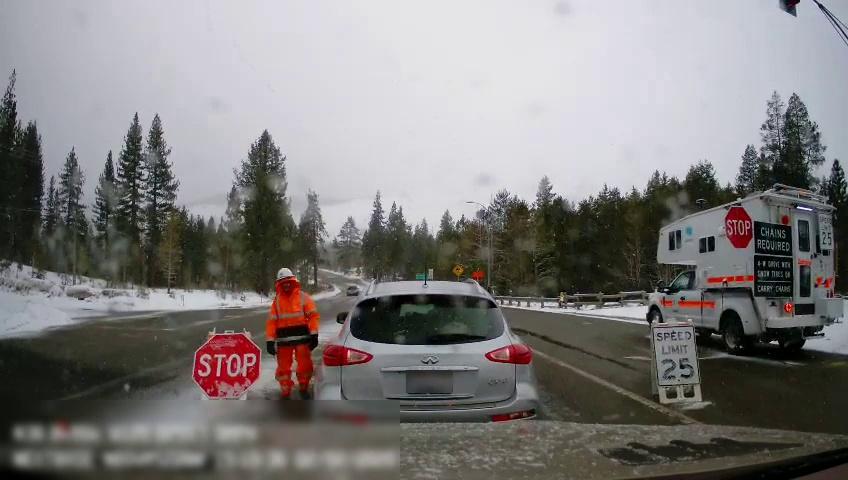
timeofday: Day
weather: Snowy
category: Drivable Space
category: Vehicles | Truck
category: Vehicles | SUV
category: Pedestrians
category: Vehicles | Van
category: Lanes | Alternate Lane
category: Traffic | Lights
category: Traffic | Signs
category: Traffic | Signs
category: Traffic | Signs
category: Traffic | Signs
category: Traffic | Signs
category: Traffic | Signs
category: Traffic | Signs
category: Traffic | Signs
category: Traffic | Signs